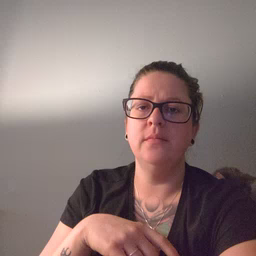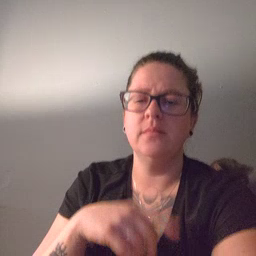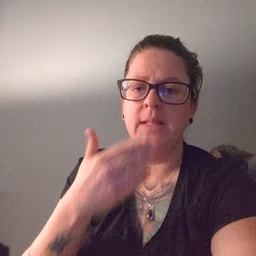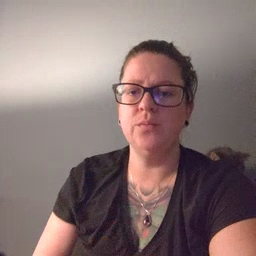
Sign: thankyou